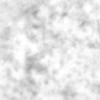
Label: no_change